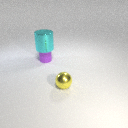
small yellow metal sphere in front of small purple rubber cylinder